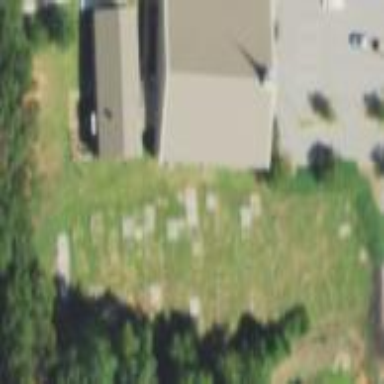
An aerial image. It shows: Grave yard.